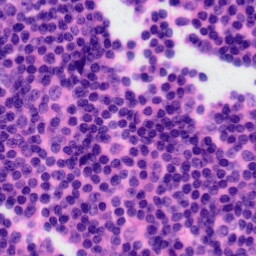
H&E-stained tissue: Tonsil